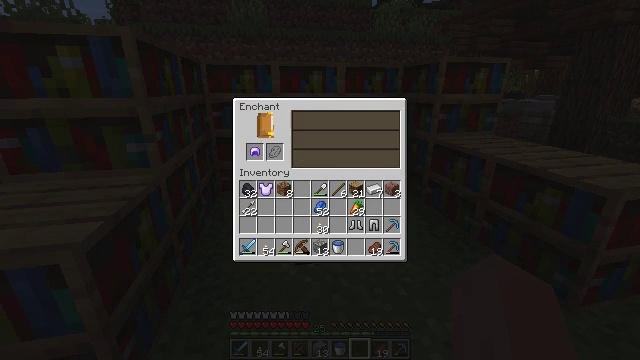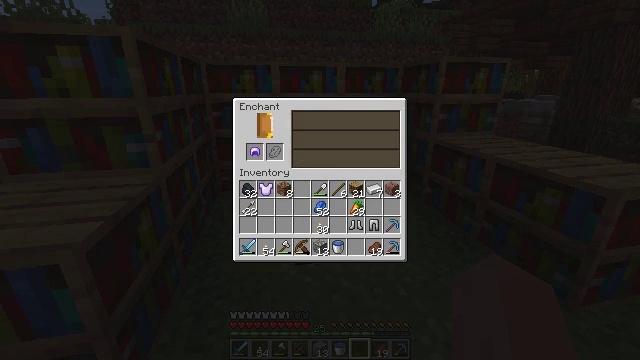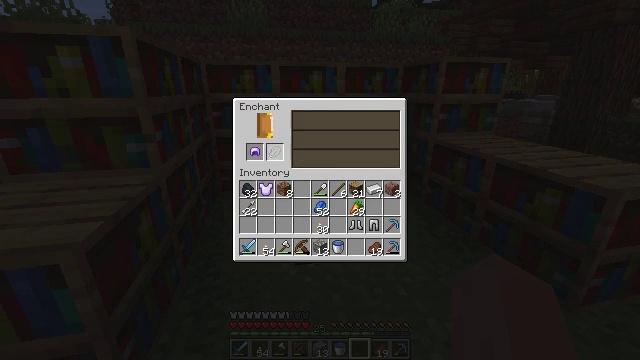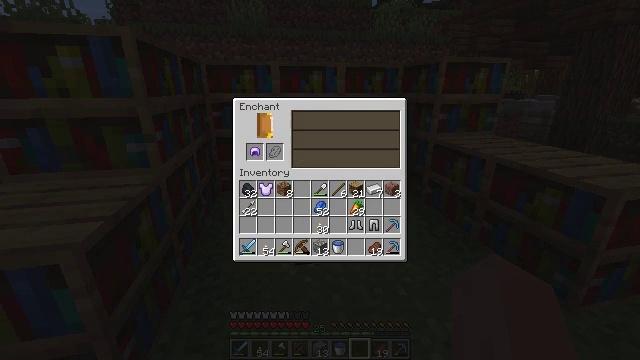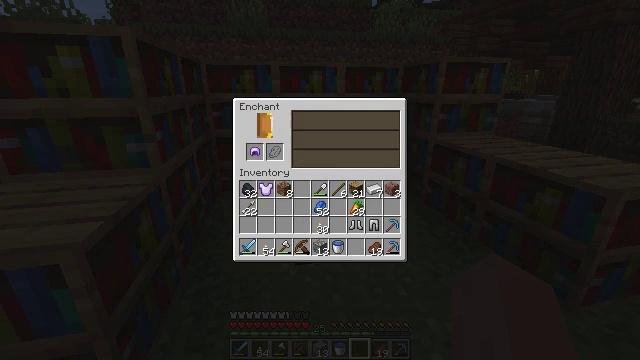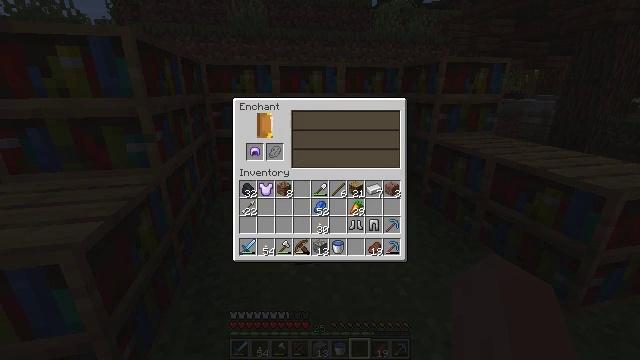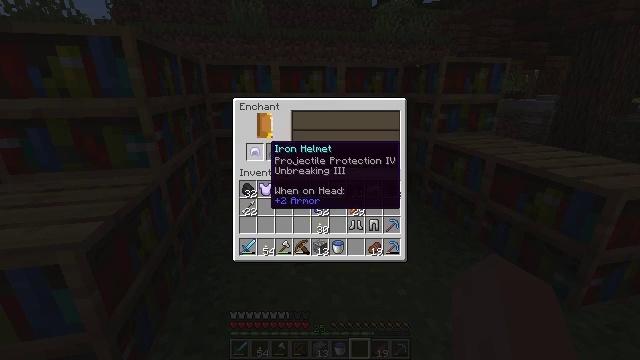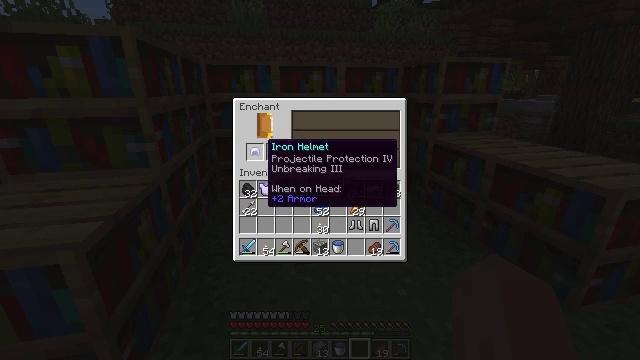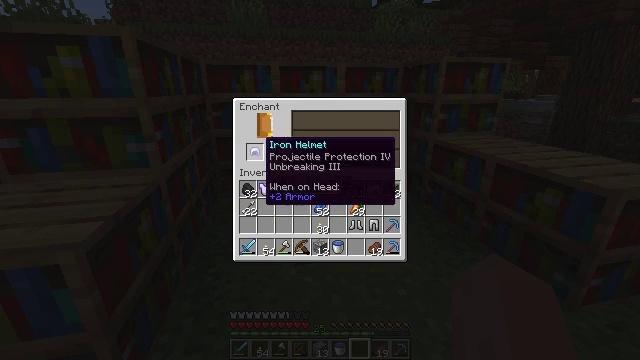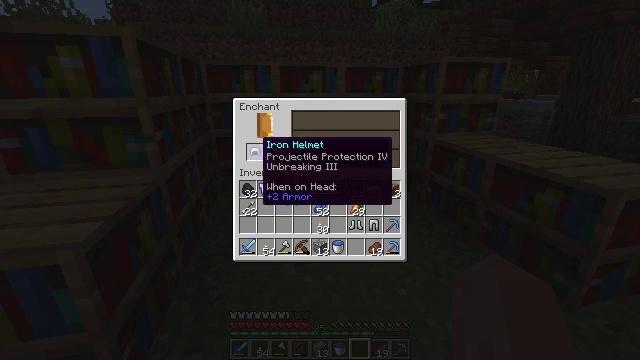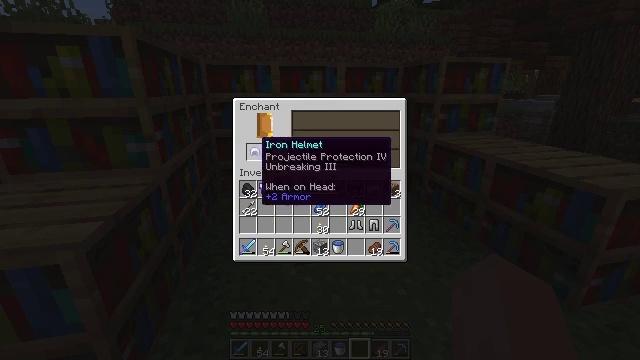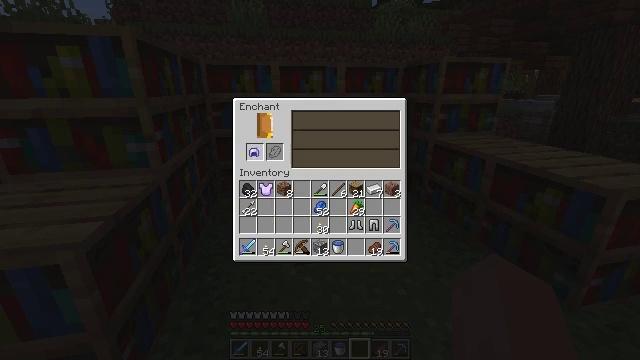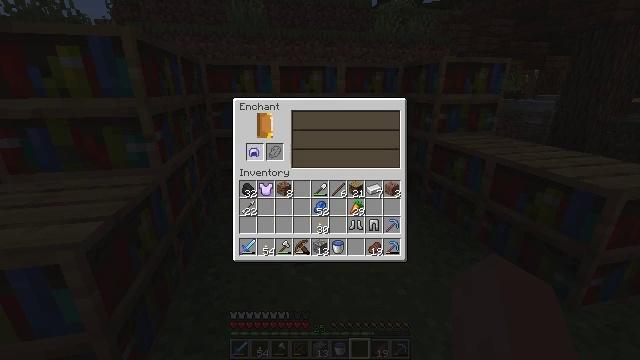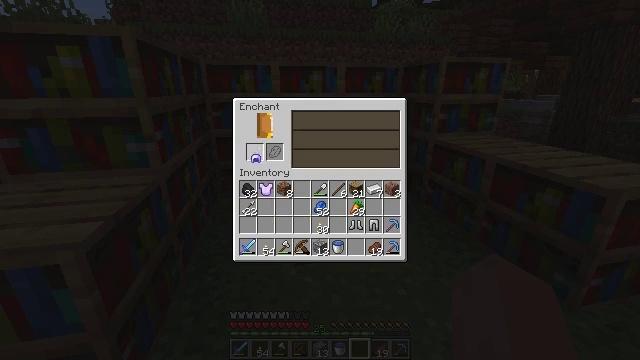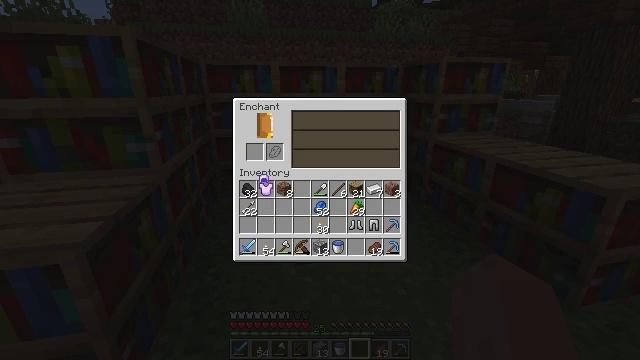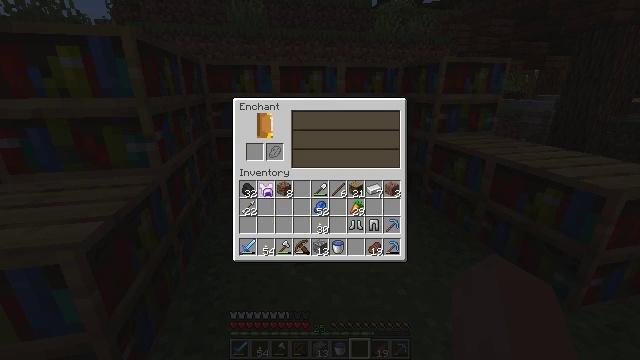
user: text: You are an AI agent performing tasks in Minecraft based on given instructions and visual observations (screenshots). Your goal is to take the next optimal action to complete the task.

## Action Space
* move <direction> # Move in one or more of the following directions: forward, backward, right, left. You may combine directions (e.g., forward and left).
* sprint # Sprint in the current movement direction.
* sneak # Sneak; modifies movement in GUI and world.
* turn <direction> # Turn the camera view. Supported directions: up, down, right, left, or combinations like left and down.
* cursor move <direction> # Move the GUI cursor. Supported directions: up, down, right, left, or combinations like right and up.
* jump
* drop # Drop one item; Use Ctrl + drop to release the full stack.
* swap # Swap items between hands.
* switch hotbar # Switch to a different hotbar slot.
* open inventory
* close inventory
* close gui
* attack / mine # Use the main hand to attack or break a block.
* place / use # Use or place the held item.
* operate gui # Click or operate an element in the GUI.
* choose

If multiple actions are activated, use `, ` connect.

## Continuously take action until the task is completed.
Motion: motion action
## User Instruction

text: Drop iron leggings.
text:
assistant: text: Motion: cursor move left
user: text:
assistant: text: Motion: cursor move left
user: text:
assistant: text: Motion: no_op
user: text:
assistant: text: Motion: no_op
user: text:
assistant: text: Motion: no_op
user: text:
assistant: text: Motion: no_op
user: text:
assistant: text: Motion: no_op
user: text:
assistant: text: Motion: no_op
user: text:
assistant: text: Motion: no_op
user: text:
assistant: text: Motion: no_op
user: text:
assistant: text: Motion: operate gui
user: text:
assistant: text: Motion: operate gui
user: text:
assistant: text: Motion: no_op
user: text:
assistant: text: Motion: cursor move right and down
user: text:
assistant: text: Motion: cursor move down
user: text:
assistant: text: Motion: cursor move down
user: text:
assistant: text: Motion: no_op
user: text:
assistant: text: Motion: no_op
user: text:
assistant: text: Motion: no_op
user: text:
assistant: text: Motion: operate gui
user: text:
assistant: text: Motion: operate gui
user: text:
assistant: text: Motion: operate gui
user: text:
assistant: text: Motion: no_op
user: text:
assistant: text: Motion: no_op
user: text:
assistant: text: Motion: cursor move right
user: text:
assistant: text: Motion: cursor move right
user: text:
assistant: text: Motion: cursor move right
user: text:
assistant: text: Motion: no_op
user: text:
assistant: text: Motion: no_op
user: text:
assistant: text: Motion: no_op